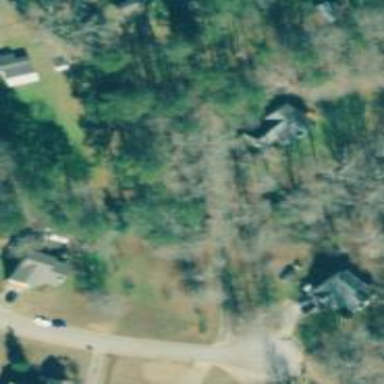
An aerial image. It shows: Driveway.